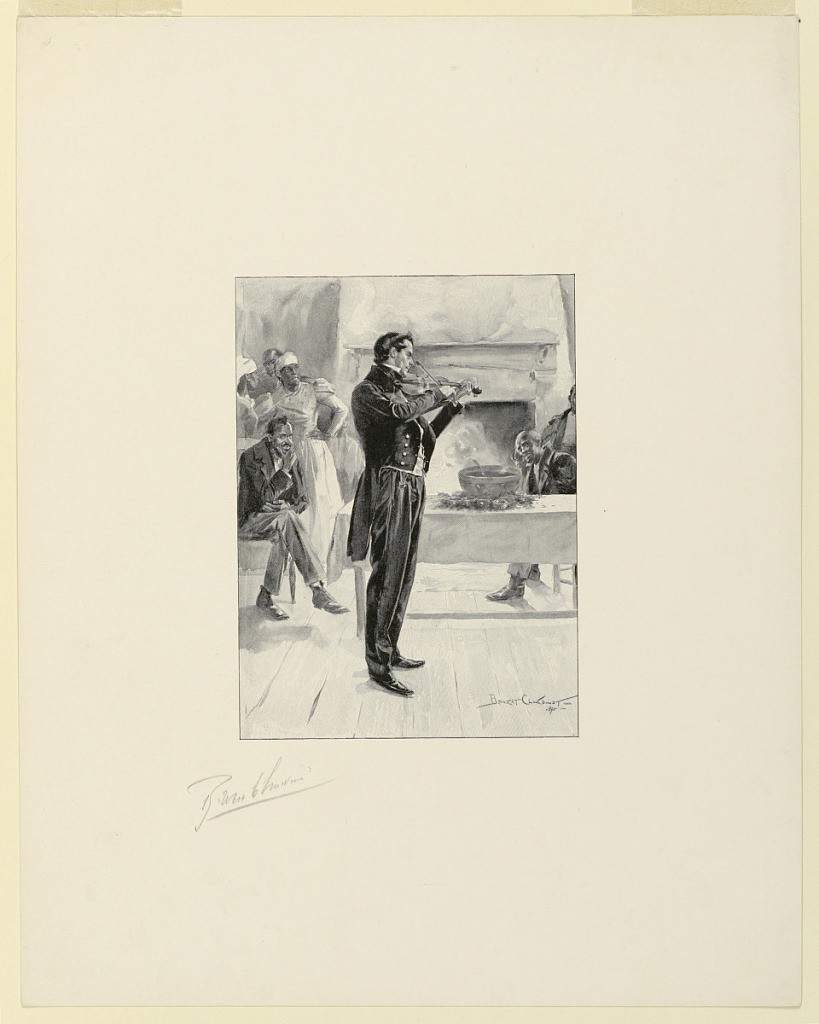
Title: Fiddler at a Punch Party
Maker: Benjamin West Clinedinst, American, 1859–1931
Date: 1895
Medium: Ink on paper
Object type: Print
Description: Trial proof for illustration. In a colonial kitchen with a punch bowl on a table before an open fire, servants listen to a young man performing on a violin.